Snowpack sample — Buffalo Mountain, Silverthorne, Colorado, USA (2/22/26, 2:02 PM MST)
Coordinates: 39.622, -106.113
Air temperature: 33 °F
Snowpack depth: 63 cm
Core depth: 10 cm
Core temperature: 32 °F
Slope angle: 11°, slope face: 116°
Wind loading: low
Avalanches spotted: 0
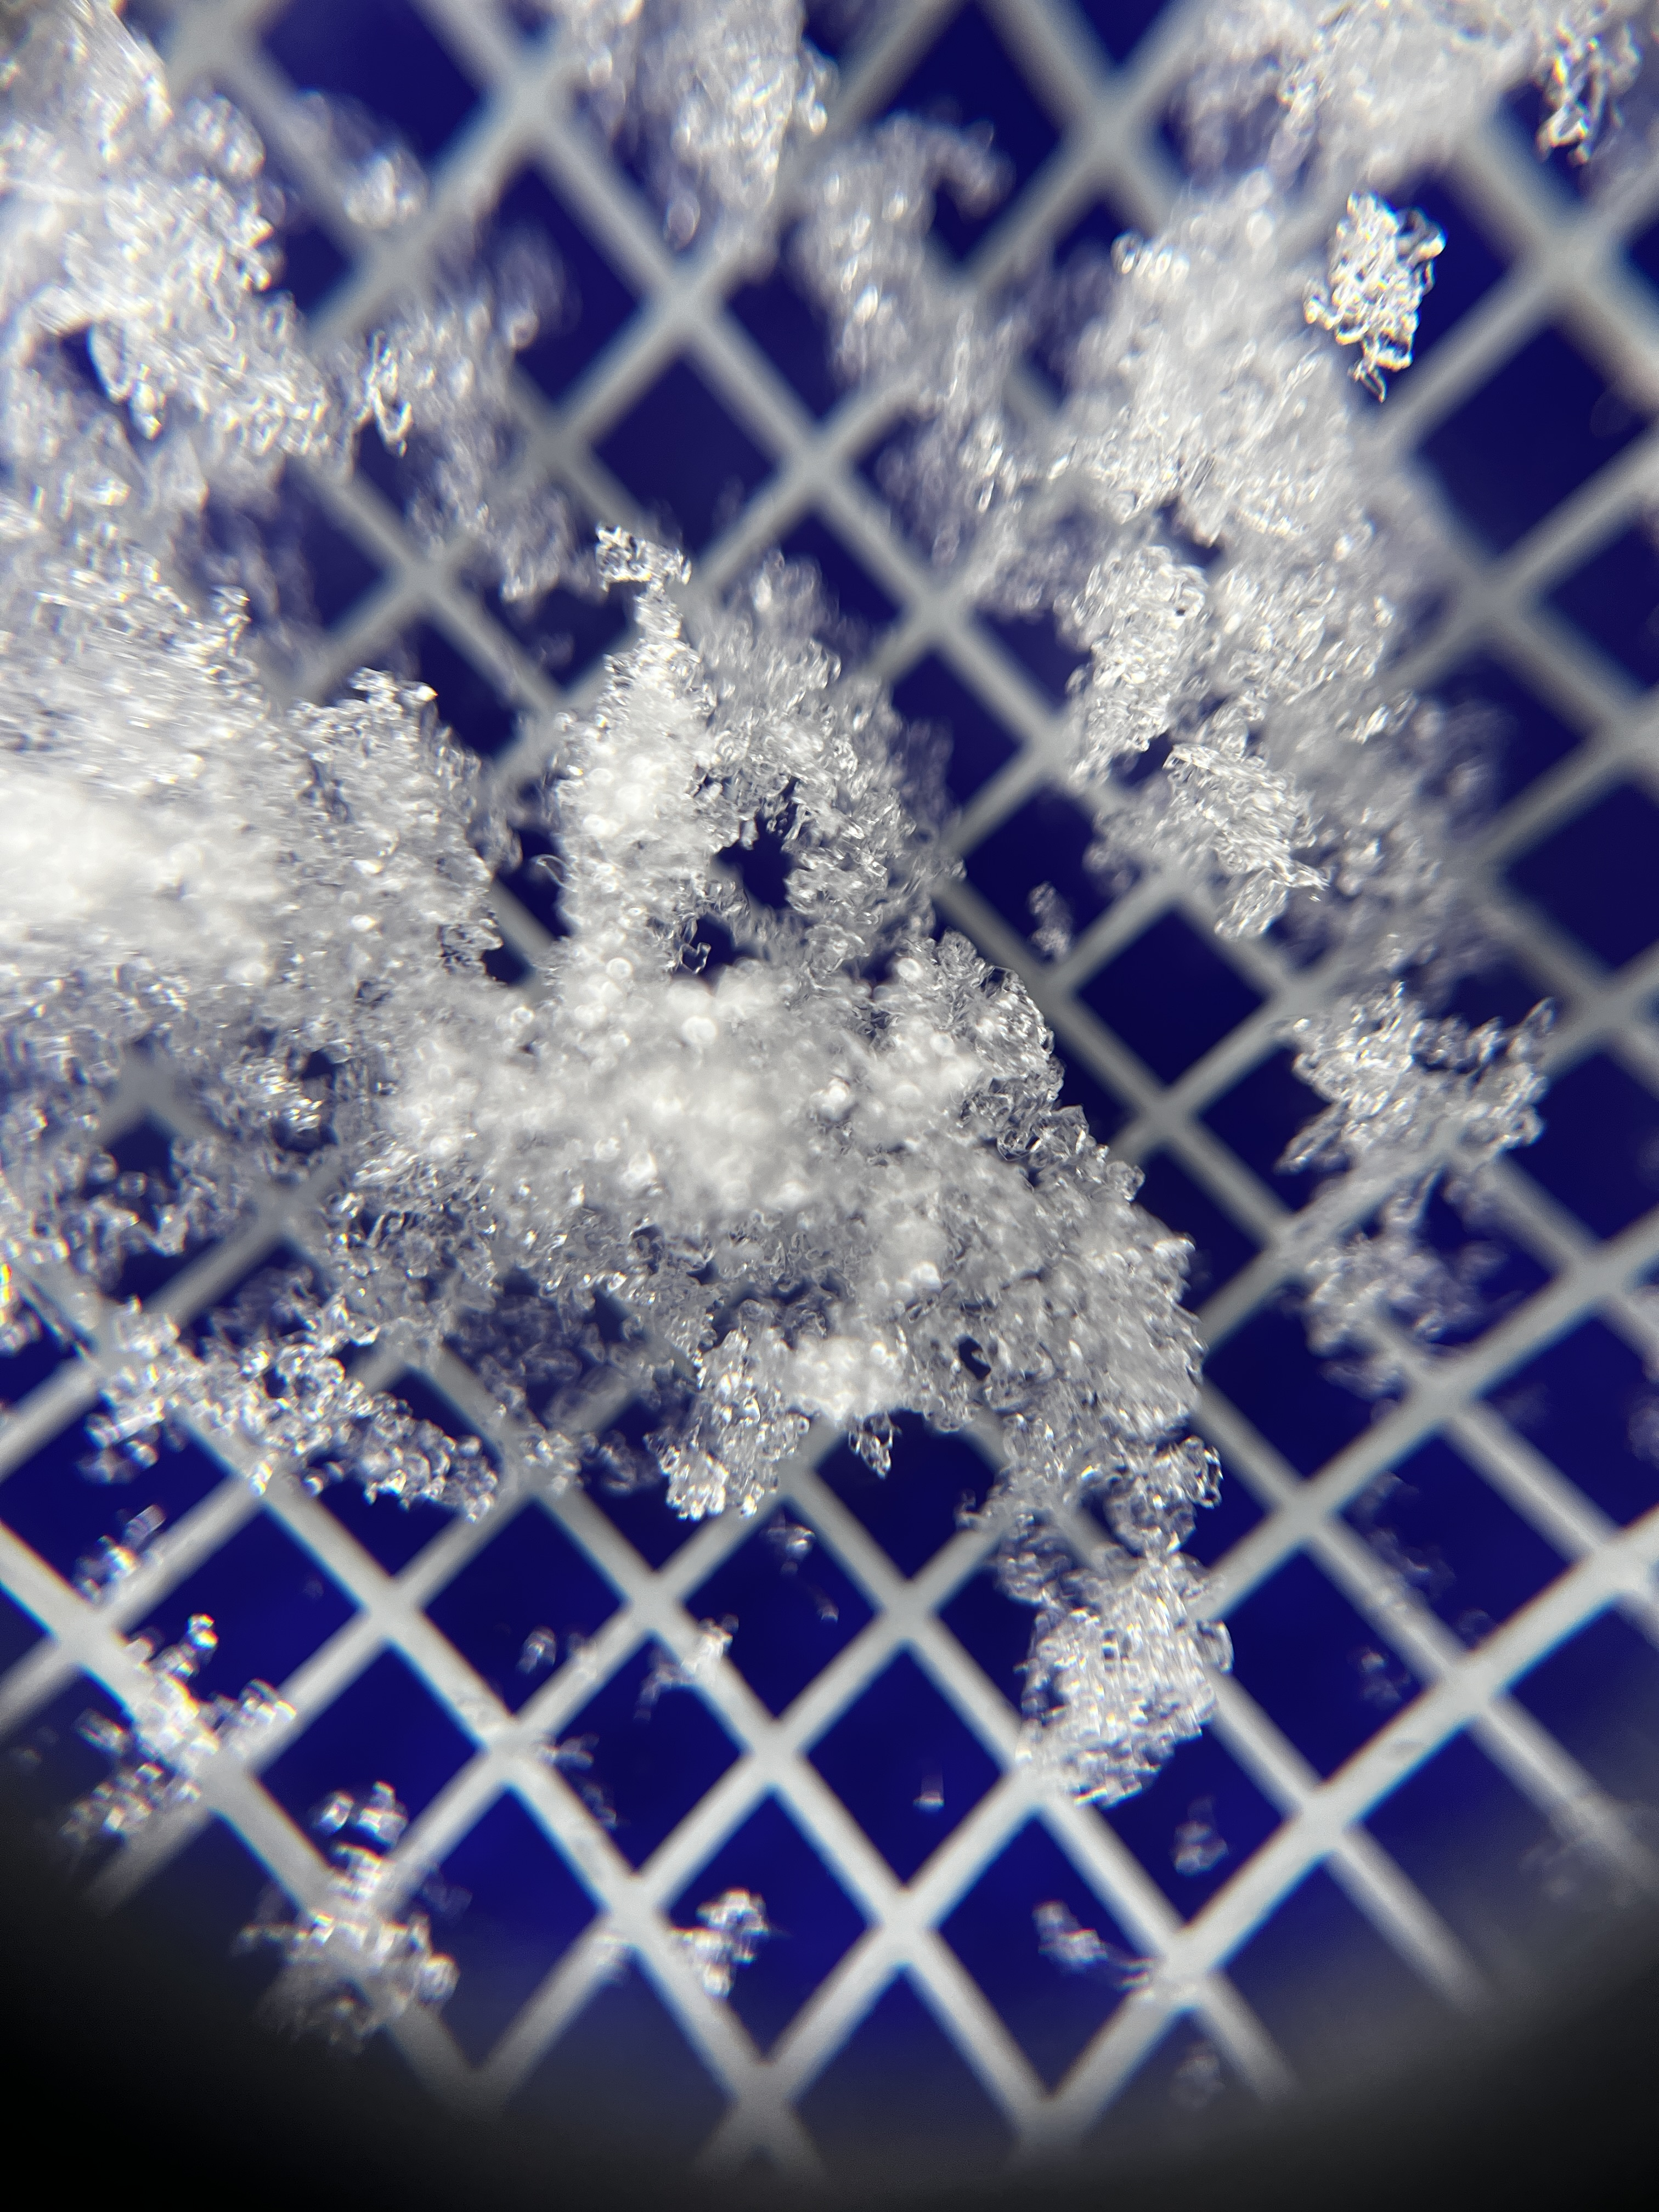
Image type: magnified_profile
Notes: In a firebreak similar to site 1, minimal wind loading with no spotted avalanches (not many faces in view though)